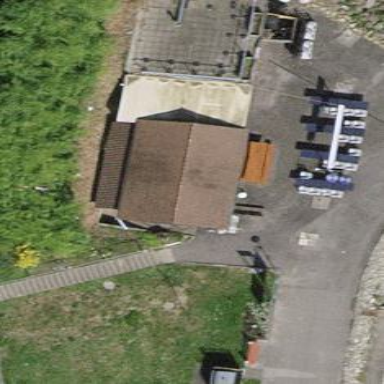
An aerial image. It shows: Building that houses bar.